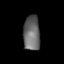
Tissue: lung
Cell type: Epithelial cells
Senescence score: 0.5803
Nuclear area (px): 572
Mean DAPI intensity: 103.596